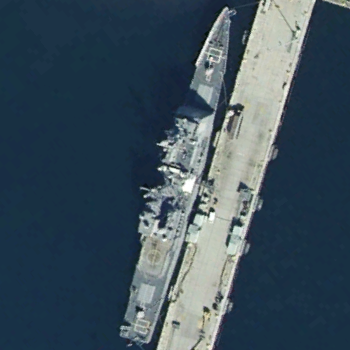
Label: cruiser